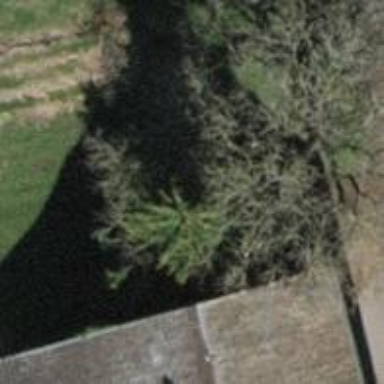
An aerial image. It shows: Beautiful tree in nature.